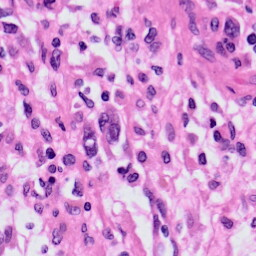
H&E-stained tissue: Skin